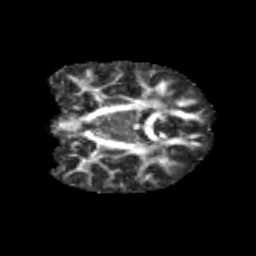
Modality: FA
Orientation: coronal
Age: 9
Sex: male
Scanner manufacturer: siemens
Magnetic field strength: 3 T
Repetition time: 3.8 s
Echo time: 0.07 s